【题型】填空题　【知识点】平面几何　【难度】easy
如图，矩形 \(ABCD\) 中，\(E\) 为 \(BC\) 中点，\(AE\) 与 \(BD\) 交于点 \(F\)，若将 \(\overrightarrow{AB} = \vec{a}\)，\(\overrightarrow{AD} = \vec{b}\) 作为平面向量的一个基，则向量 \(\overrightarrow{AF}\) 可表示为 \(\underline{\quad\quad}\)（用 \(\vec{a}\)、\(\vec{b}\) 表示）。

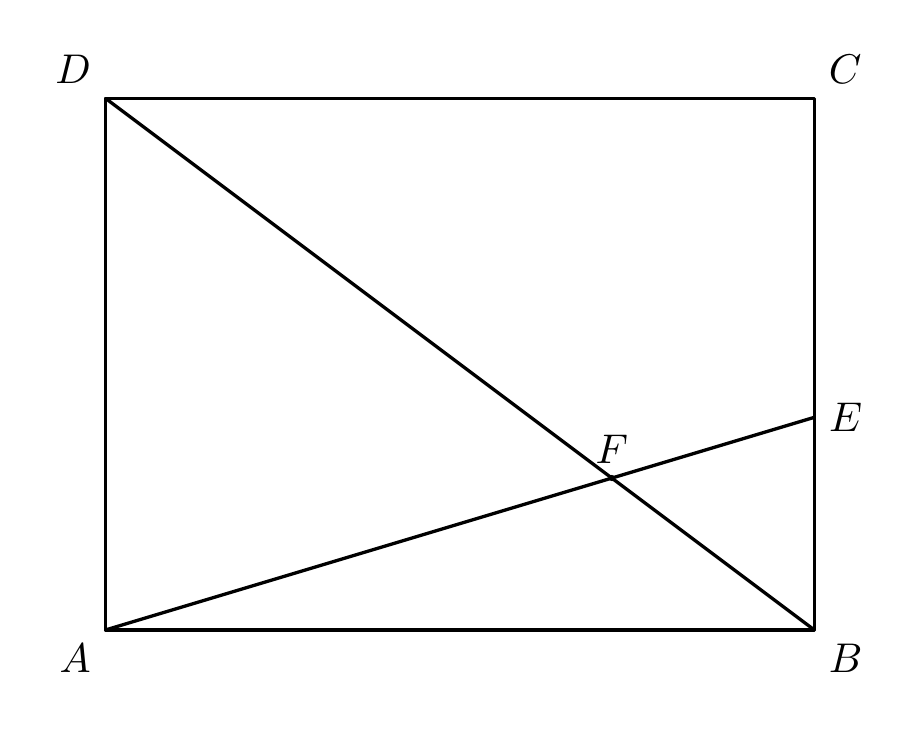
【解答】
【答案】\(\boldsymbol{\frac{1}{3}\vec{b} + \frac{2}{3}\vec{a}}\)

\vspace{1em}

【分析】先利用平行线的性质求出 \(\frac{AF}{EF}\)，进而利用向量的线性运算求解即可。

\vspace{1em}

【解析】由已知 \(AD \parallel BE\)，

则 \(\frac{AF}{EF} = \frac{AD}{BE} = 2\)，

所以 \(AF = \frac{2}{3}AE\)，

所以
\[
\overrightarrow{AF} = \frac{2}{3}\overrightarrow{AE} = \frac{2}{3}\left(\frac{1}{2}\overrightarrow{AD} + \overrightarrow{AB}\right) = \frac{1}{3}\vec{b} + \frac{2}{3}\vec{a}.
\]

故答案为：\(\frac{1}{3}\vec{b} + \frac{2}{3}\vec{a}\)。